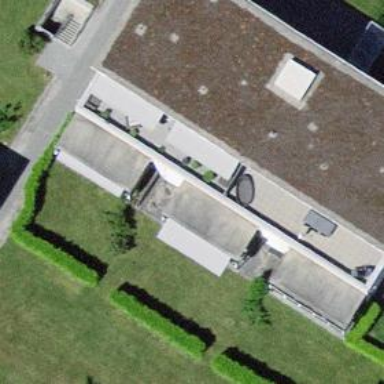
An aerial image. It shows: Apartment building with flat roof.